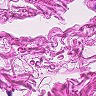
Metastatic tissue present: no